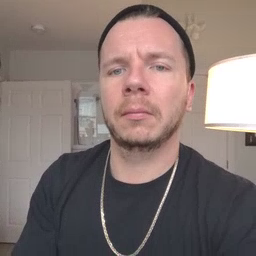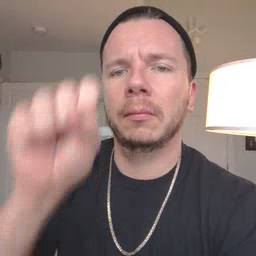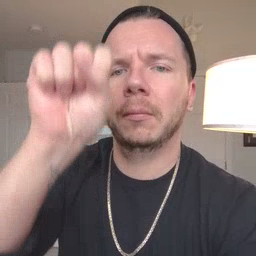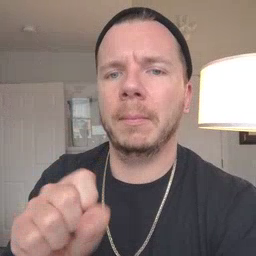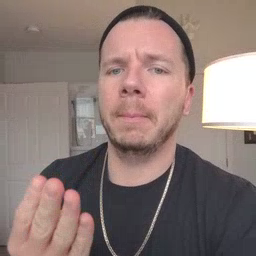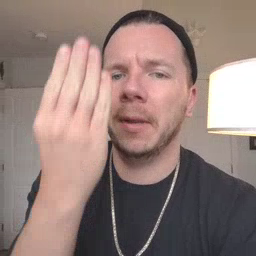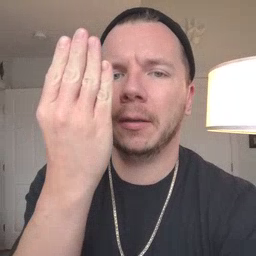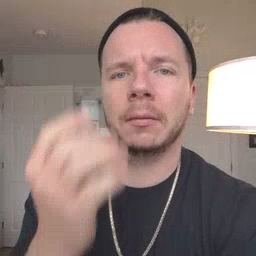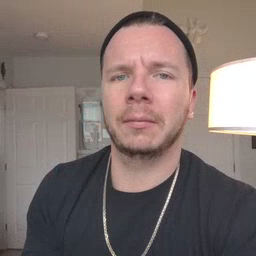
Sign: mitten